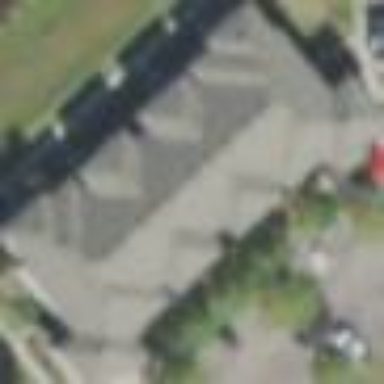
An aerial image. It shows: Building.